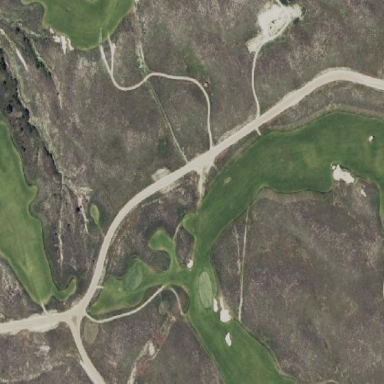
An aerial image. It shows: Golf course with cartpath running through it.